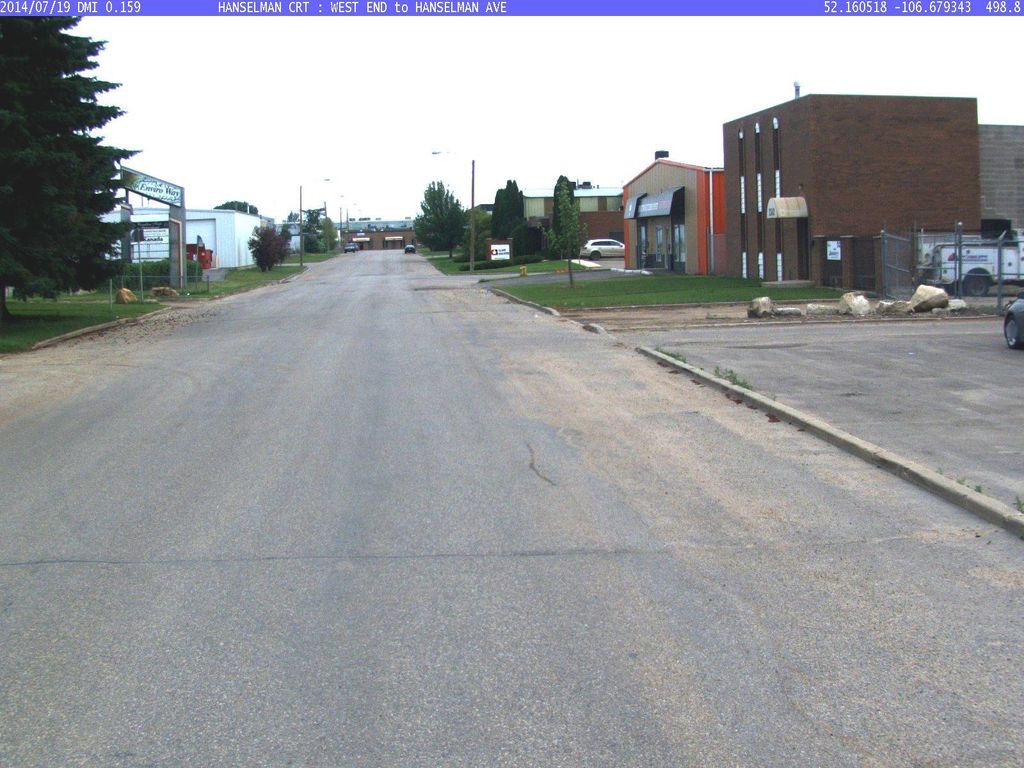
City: saskatoon